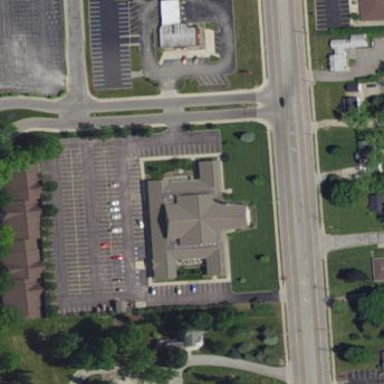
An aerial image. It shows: Building that serves as place of worship.